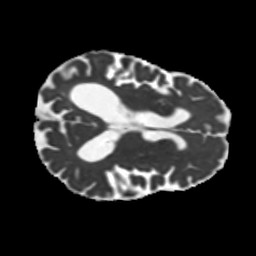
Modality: MD
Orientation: axial
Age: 75
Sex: male
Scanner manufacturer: siemens
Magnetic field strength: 3 T
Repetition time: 5.25 s
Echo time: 0.08 s